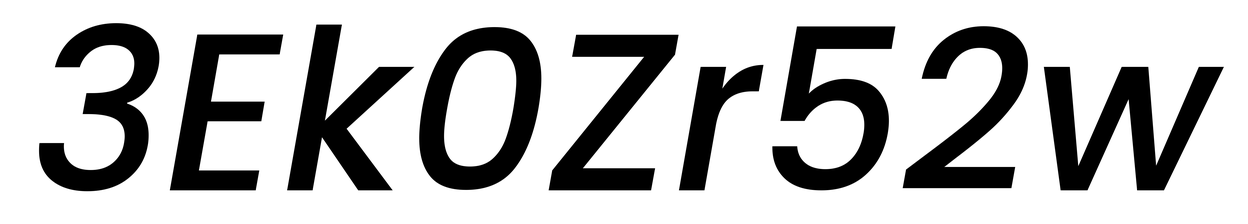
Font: Poppins-MediumItalic